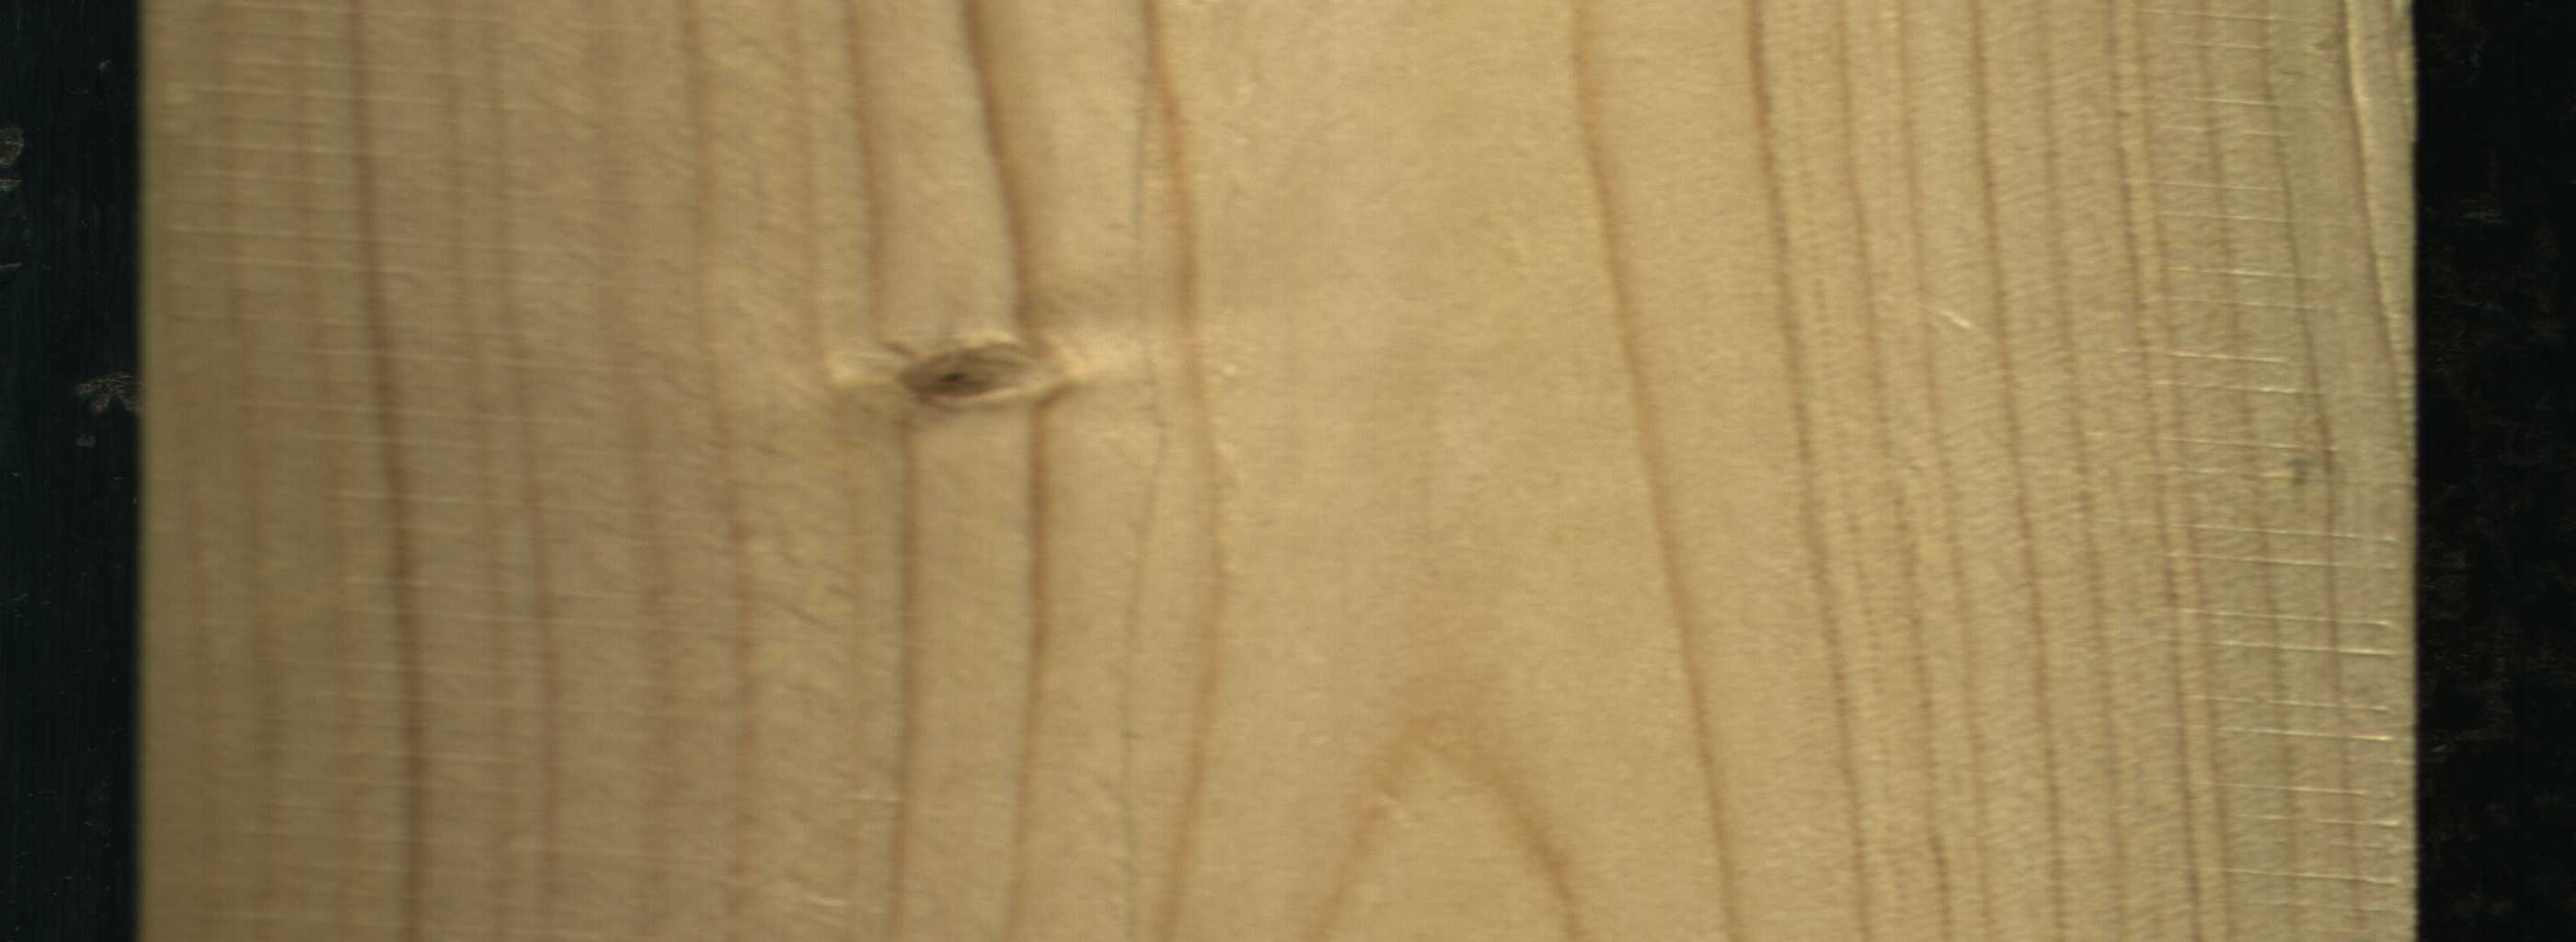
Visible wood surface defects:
Live_Knot